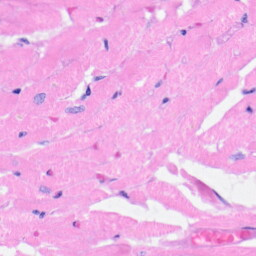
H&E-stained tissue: Heart